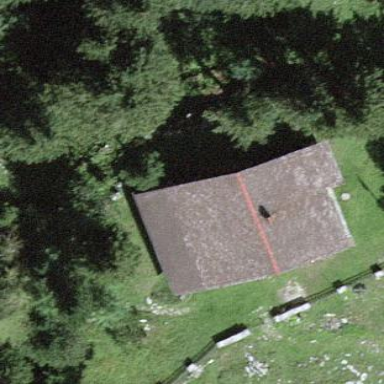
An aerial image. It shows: Hut.